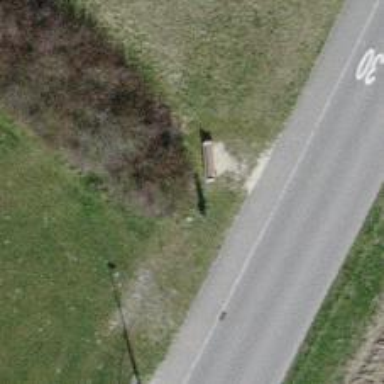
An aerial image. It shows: Hedge barrier.